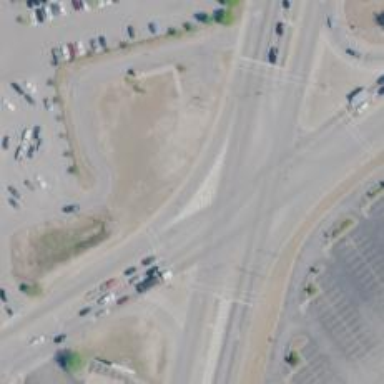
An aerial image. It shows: Asphalt road with secondary link designation.